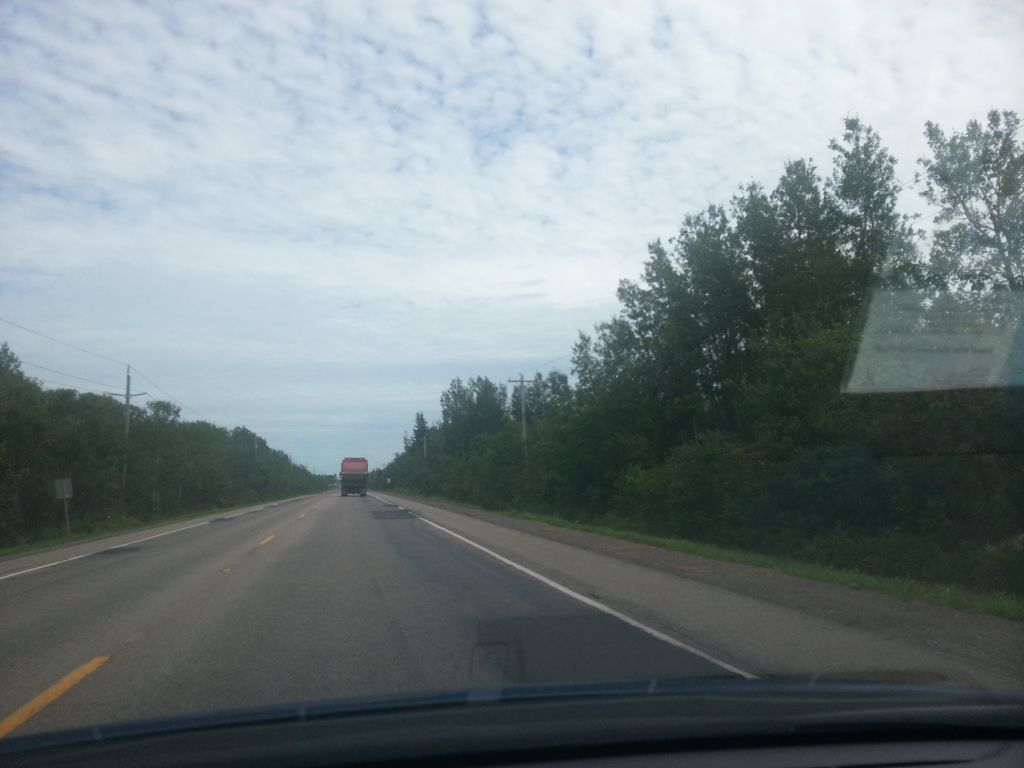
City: charlottetown